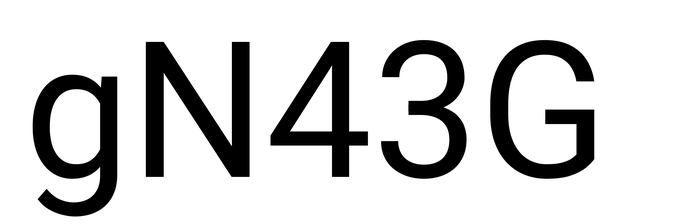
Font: Roboto_Regular